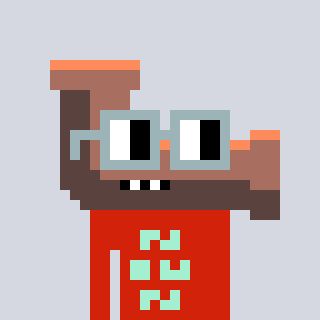
a pixel art character with square dark gray glasses, a pipe-shaped head and a red-colored body on a cool background